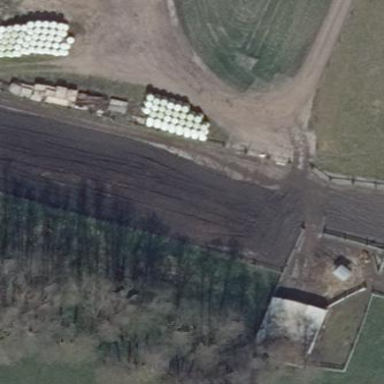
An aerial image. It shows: Farmyard area.